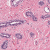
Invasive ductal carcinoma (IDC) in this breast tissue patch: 0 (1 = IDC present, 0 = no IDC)